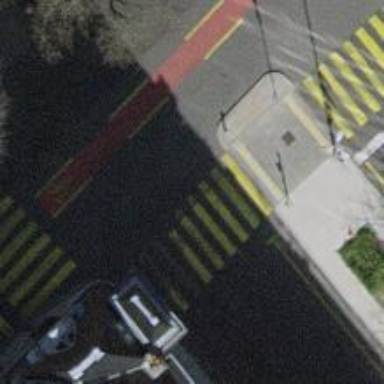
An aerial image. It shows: Crossing with traffic signals.